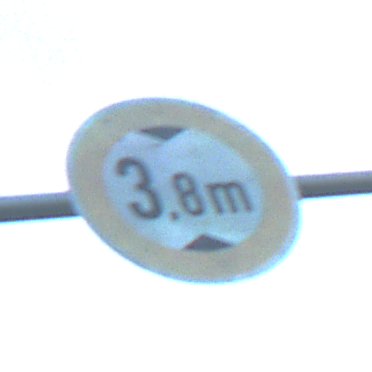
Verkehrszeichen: TatsaechlicheHoehe
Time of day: SunriseSunset
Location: Outdoor (Nature)
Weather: PartlyCloudy
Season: NotSpecified
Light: Natural